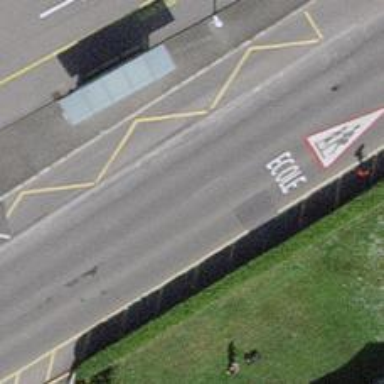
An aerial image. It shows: Bus stop with shelter for public transport.